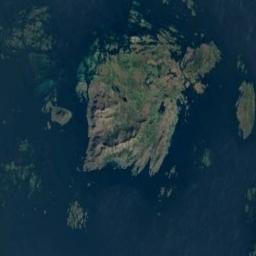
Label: island